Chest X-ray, PA view. Patient: 63 years old, sex M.
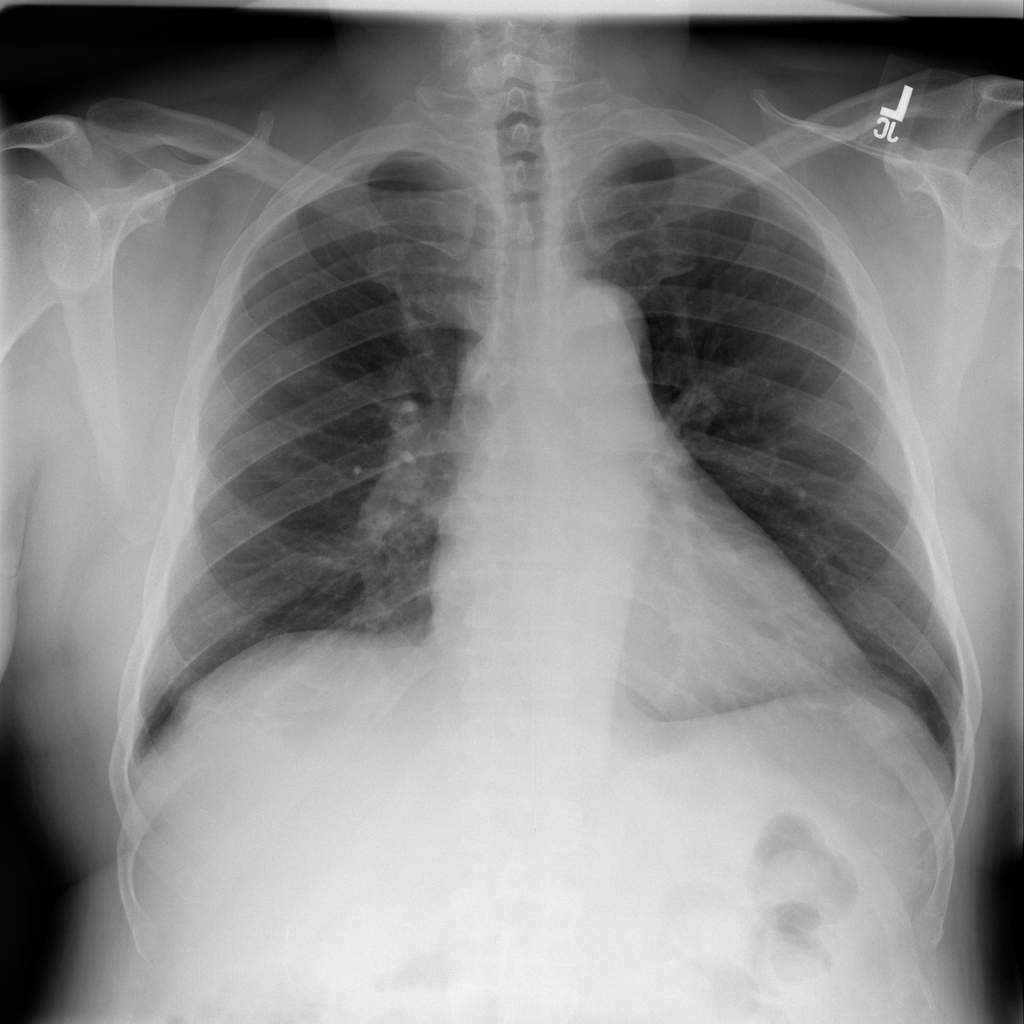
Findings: No Finding